Question: Is it possible to add functionality "check all" to WinForms 's ?
It should look like the following:

Click on highlited checkbox should check/uncheck all checkboxes in the grid.
As I can see, column header can contain only string values. Is there any workaround?
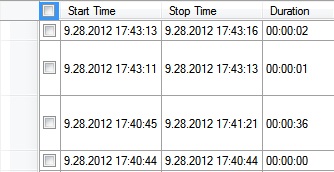
Answer: Final implementation is mostly solution, proposed by Samir in <URL> article.
But it requires fix of checkbox position when grid horizontal scrollbar is moving. So here follows methods that needed to be changed:
'''
private void frmSelectAll_Load(object sender, EventArgs e)
{
AddHeaderCheckBox();
HeaderCheckBox.KeyUp += new KeyEventHandler(HeaderCheckBox_KeyUp);
HeaderCheckBox.MouseClick += new MouseEventHandler(HeaderCheckBox_MouseClick);
dgvSelectAll.CellValueChanged += new DataGridViewCellEventHandler(dgvSelectAll_CellValueChanged);
dgvSelectAll.CurrentCellDirtyStateChanged += new EventHandler(dgvSelectAll_CurrentCellDirtyStateChanged);
dgvSelectAll.CellPainting += new DataGridViewCellPaintingEventHandler(dgvSelectAll_CellPainting);
BindGridView();
var checkboxHeaderCellRect = dgvSelectAll.GetCellDisplayRectangle(0, -1, false);
headerCheckboxRightMargin = (checkboxHeaderCellRect.Width - HeaderCheckBox.Width)/2;
}
private int headerCheckboxRightMargin;
private void ResetHeaderCheckBoxLocation(int ColumnIndex, int RowIndex)
{
//Get the column header cell bounds
Rectangle oRectangle = this.dgvSelectAll.GetCellDisplayRectangle(ColumnIndex, RowIndex, false);
Point oPoint = new Point();
oPoint.X = oRectangle.Location.X + (oRectangle.Width - headerCheckboxRightMargin - HeaderCheckBox.Width);
oPoint.Y = oRectangle.Location.Y + (oRectangle.Height - HeaderCheckBox.Height) / 2 + 1;
if (oPoint.X < oRectangle.X)
{
HeaderCheckBox.Visible = false;
}
else
{
HeaderCheckBox.Visible = true;
}
//Change the location of the CheckBox to make it stay on the header
HeaderCheckBox.Location = oPoint;
}
'''